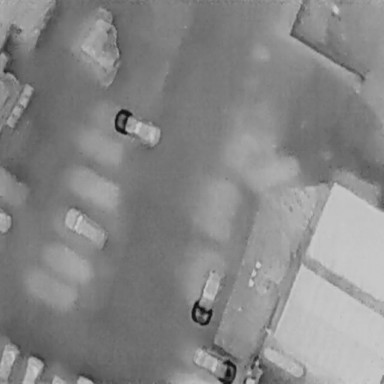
There are seven Cars in the infrared image.